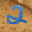
Label: 2